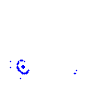
Particle: proton